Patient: sex F, age 75
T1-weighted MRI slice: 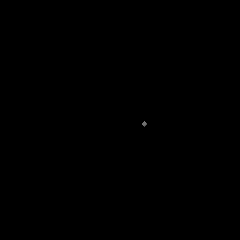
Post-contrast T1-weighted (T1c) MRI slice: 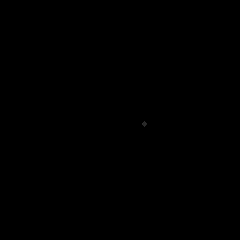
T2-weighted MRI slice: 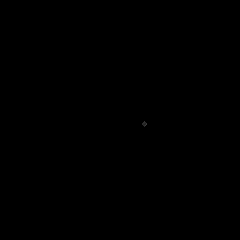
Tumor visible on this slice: no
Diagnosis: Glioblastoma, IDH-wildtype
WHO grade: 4